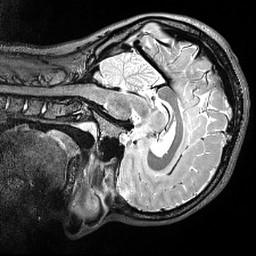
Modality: T2w
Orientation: sagittal
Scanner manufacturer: siemens
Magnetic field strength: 3 T
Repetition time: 3.2 s
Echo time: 0.566 s